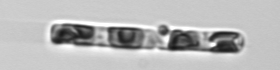
Label: Guinardia_delicatula